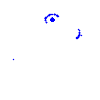
Particle: pion